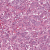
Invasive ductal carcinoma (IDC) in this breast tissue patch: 1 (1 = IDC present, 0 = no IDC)